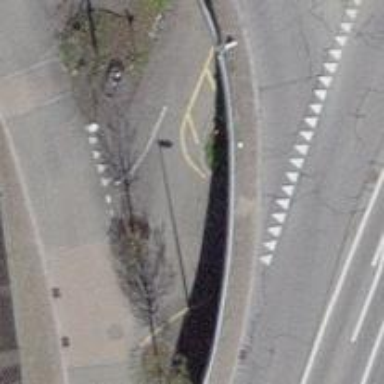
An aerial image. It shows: Bollard barrier.